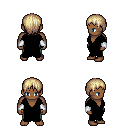
a pixel art fantasy rpg character, male body template, human, dark skin, black robe, teal pants, white blonde plain hairstyle, white cloth bracers, four views (front, back, left, right), 2x2 character sprite sheet, small pixel art, hard edges, no anti-aliasing